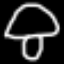
Label: mushroom